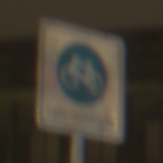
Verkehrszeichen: BeginnFahrradstrasse
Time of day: Night
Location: Outdoor (Urban)
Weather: Overcast
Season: NotSpecified
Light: Artificial